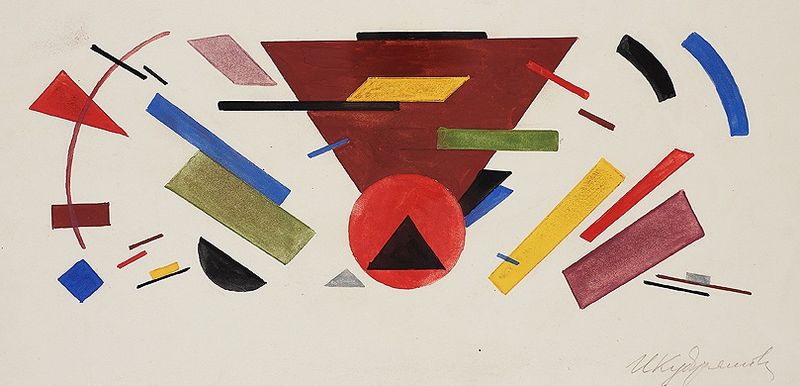
Titel: Abstract Design, Abstract Design
Künstler: Ivan Alekseevich Kudriashov
Standort: Amherst (Massachusetts, USA)
Institution: Mead Art Museum, Amherst College
Schlagwörter: blue, red, black, green, yellow, brown, abstract, kandinsky, rot, rectangle, square, geometric, circle, forms, lines, blauer reiter, colour, geometry, bunt, russia, mondrian, quadrat, triangle, geometrie, kreis, straight, kasmir malevich, suprematism, nonobjective, plasticism, shapes, kandisnki, cubsim, abstrcationism, kansinsky